Interaction volume radius: 5 \u00c5
Interaction volume height: 15 \u00c5
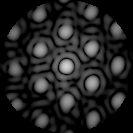
Disorder parameter: 0.1509